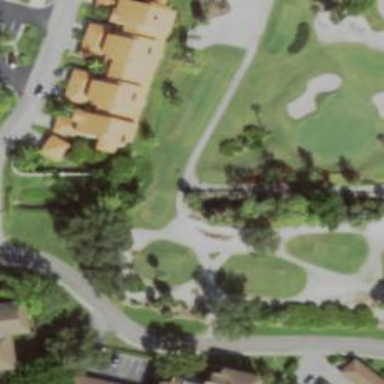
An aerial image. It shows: Service road used as golf cart path.